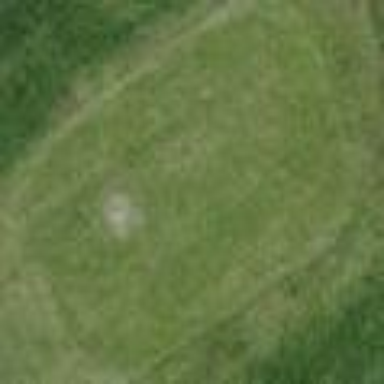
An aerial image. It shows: Grassy area designated as golf tee.